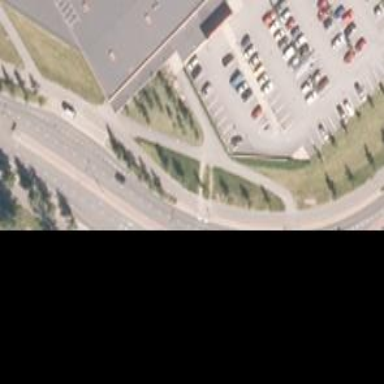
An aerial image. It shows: Tertiary road with separate asphalt surfaces for sidewalks and cycleway.